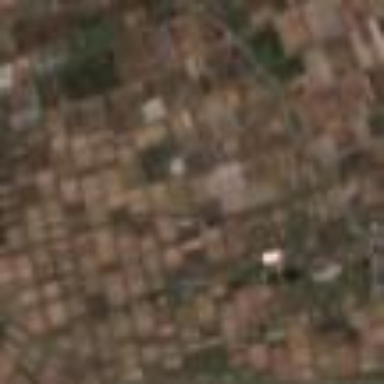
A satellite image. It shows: Picturesque farmland scene.